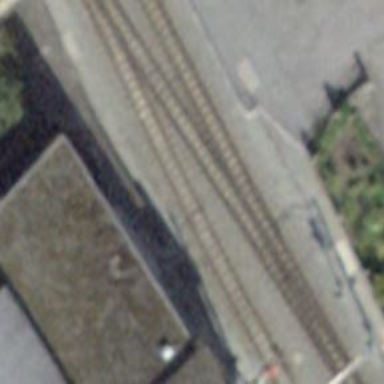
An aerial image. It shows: Narrow-gauge railway yard with electrified contact lines.